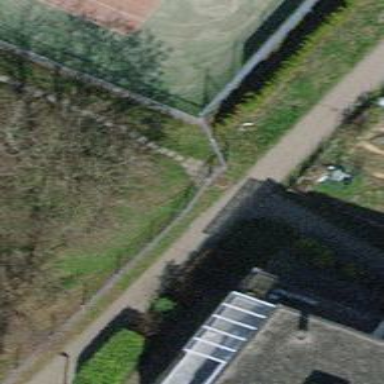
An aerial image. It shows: Footway surfaced with paving stones.